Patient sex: M
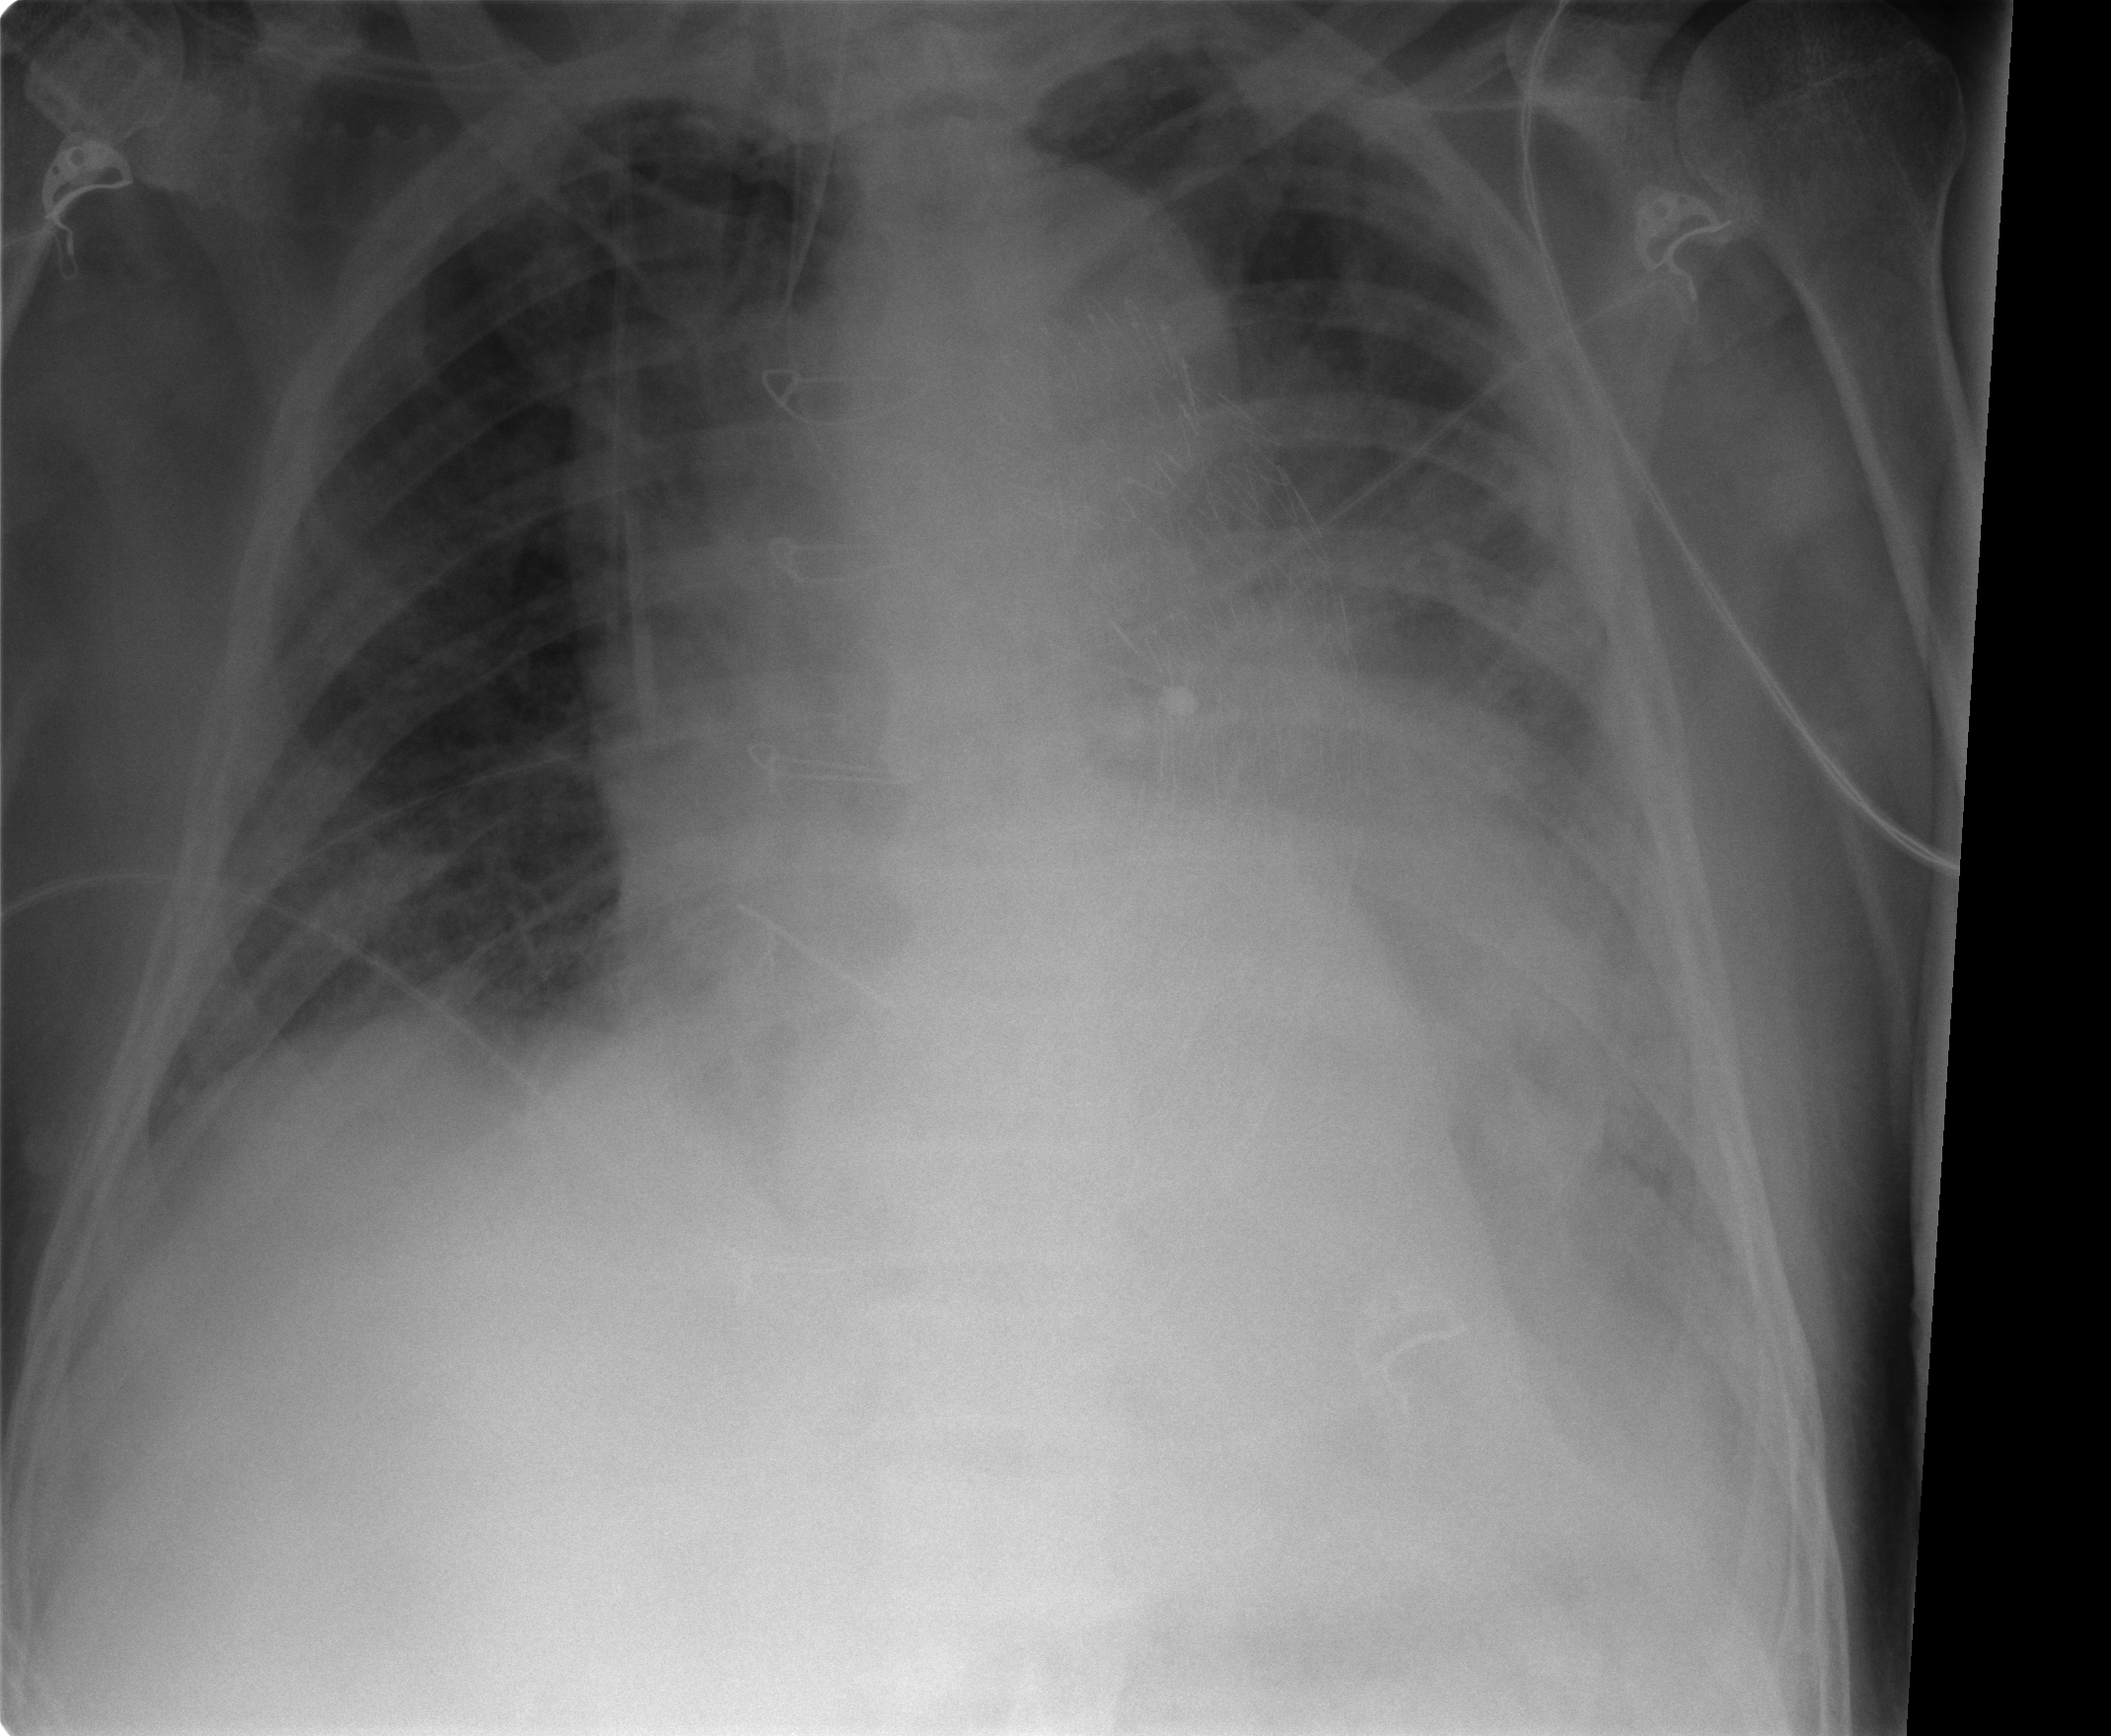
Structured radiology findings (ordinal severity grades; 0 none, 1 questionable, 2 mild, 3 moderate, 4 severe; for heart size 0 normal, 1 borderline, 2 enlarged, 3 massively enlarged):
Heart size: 2
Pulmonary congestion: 0
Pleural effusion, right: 0
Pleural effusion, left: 2
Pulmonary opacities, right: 0
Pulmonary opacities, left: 1
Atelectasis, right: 2
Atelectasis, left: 3